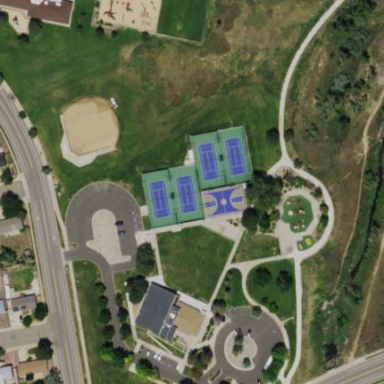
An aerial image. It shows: Sports centre with focus on tennis.